Aerial crown-view tile of a tropical tree (Barro Colorado Island, Panama), acquired 20250616:
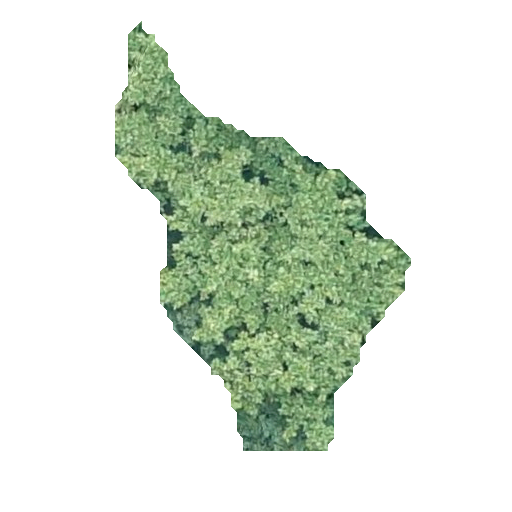
Species: Ficus obtusifolia
GBIF accepted scientific name: Ficus obtusifolia
Crown area: 90.897 m²